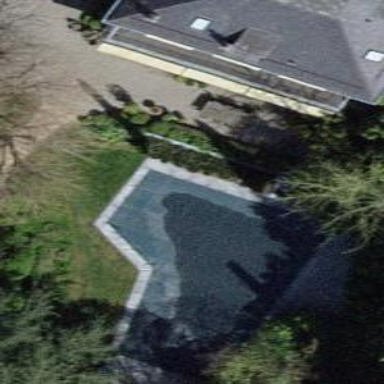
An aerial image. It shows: Swimming pool located in leisure land.